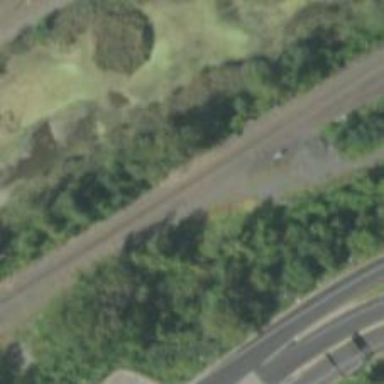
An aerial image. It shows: Railway siding for service.